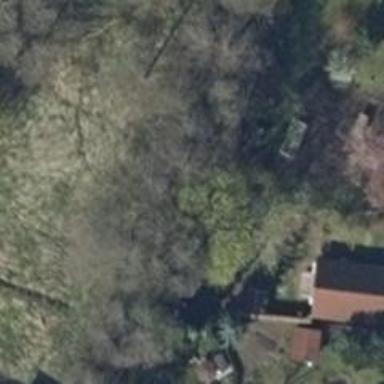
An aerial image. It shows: Evergreen needle-leaved tree.